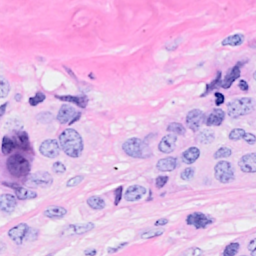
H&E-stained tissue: Breast